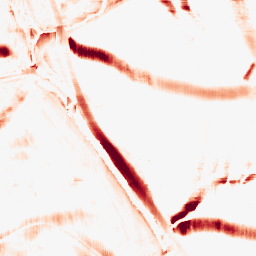
Category: morphological
Decomposition family: rolling_ball
Decomposition parameters: radius: 10
Upsampling method: cubic_catmull_rom
Upsampling parameters: scale: 4
Upsampling scale: 4